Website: walmart
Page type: order-returns
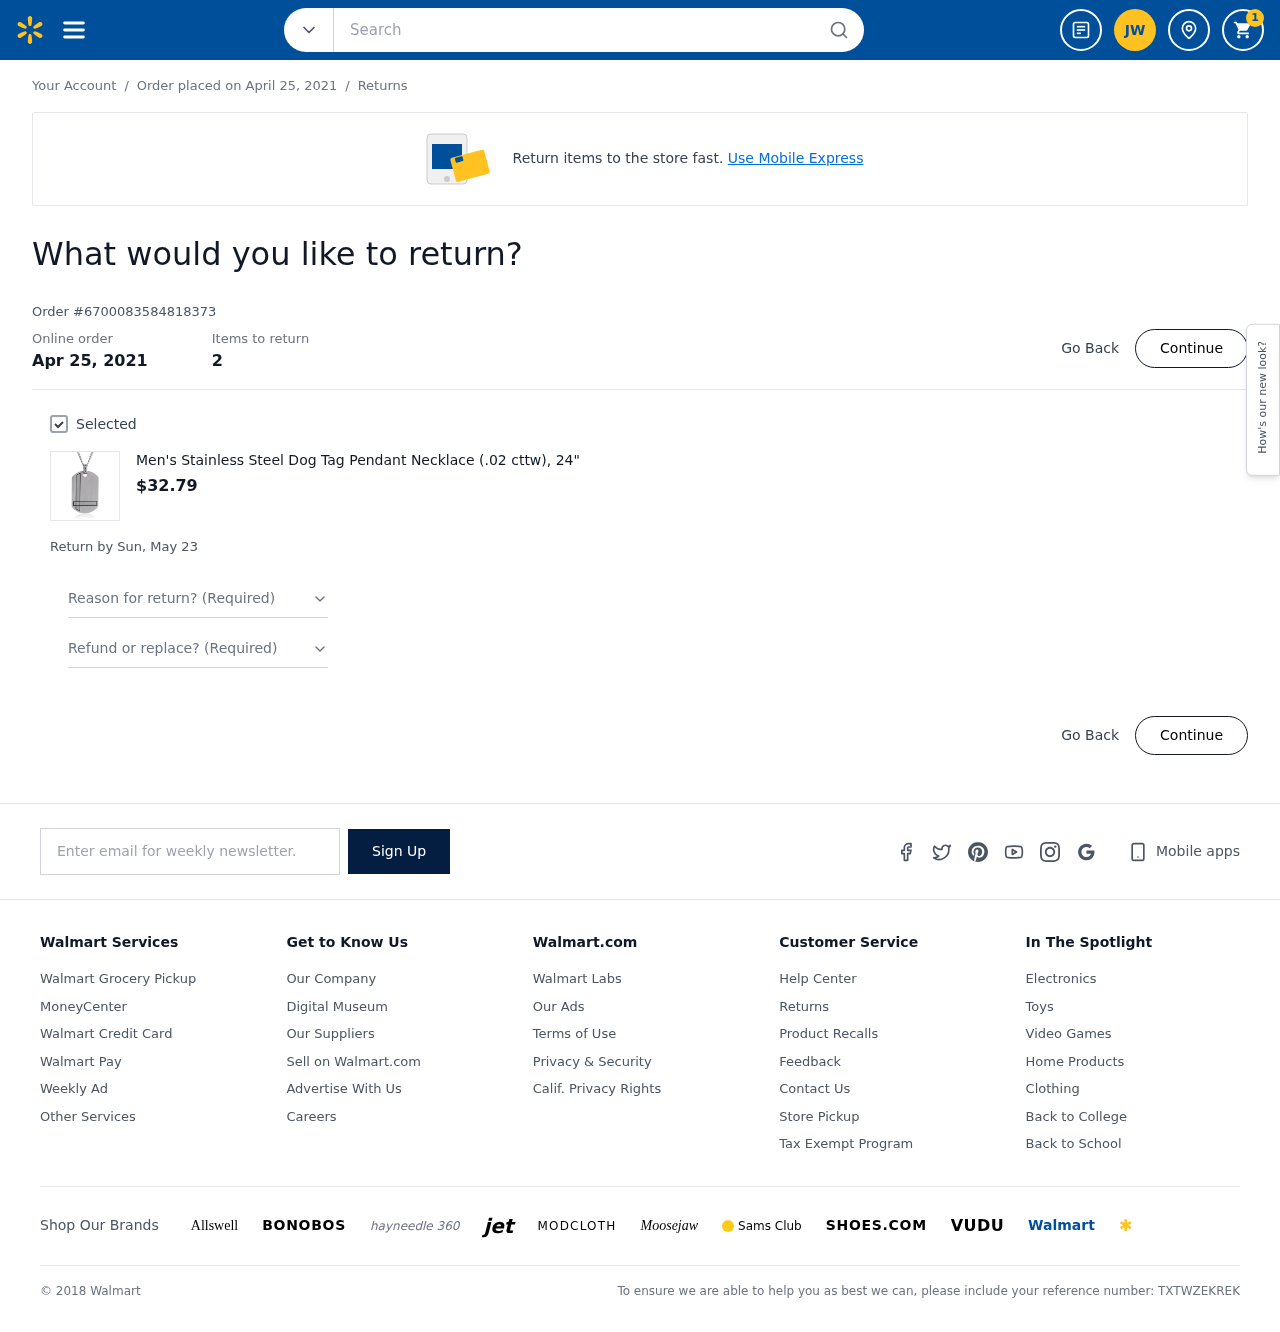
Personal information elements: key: PII_EMAIL
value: jwilson@hotmail.com
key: PII_INITIALS
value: JW
Product elements: key: PRODUCT1_NAME
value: Men's Stainless Steel Dog Tag Pendant Necklace (.02 cttw), 24"
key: PRODUCT1_PRICE
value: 32.79
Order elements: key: ORDER_NUM_ITEMS
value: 1
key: ORDER_DATE
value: Order placed on April 25, 2021
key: ORDER_DATE
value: Apr 25, 2021
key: ORDER_ID
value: Order #6700083584818373
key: ORDER_NUM_ITEMS
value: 2
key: ORDER_RETURN_BY_DATE
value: Return by Sun, May 23
Search elements: key: HEADER_SEARCH
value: Search